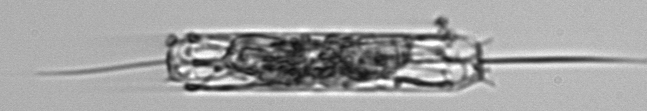
Label: Ditylum_brightwellii